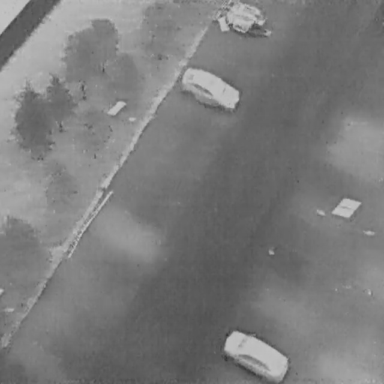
There are two Cars in the infrared image.